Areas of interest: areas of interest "Commercial service"
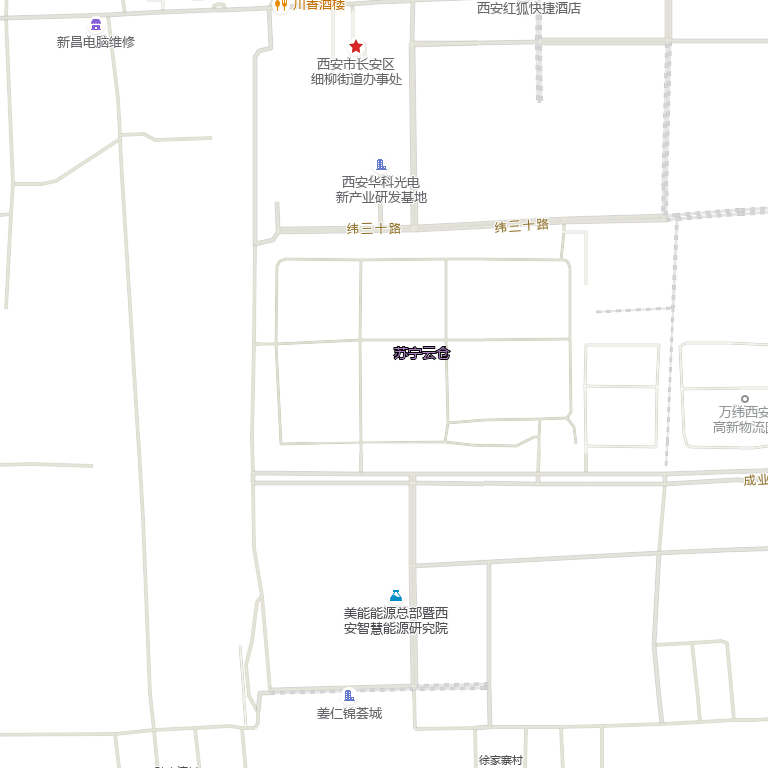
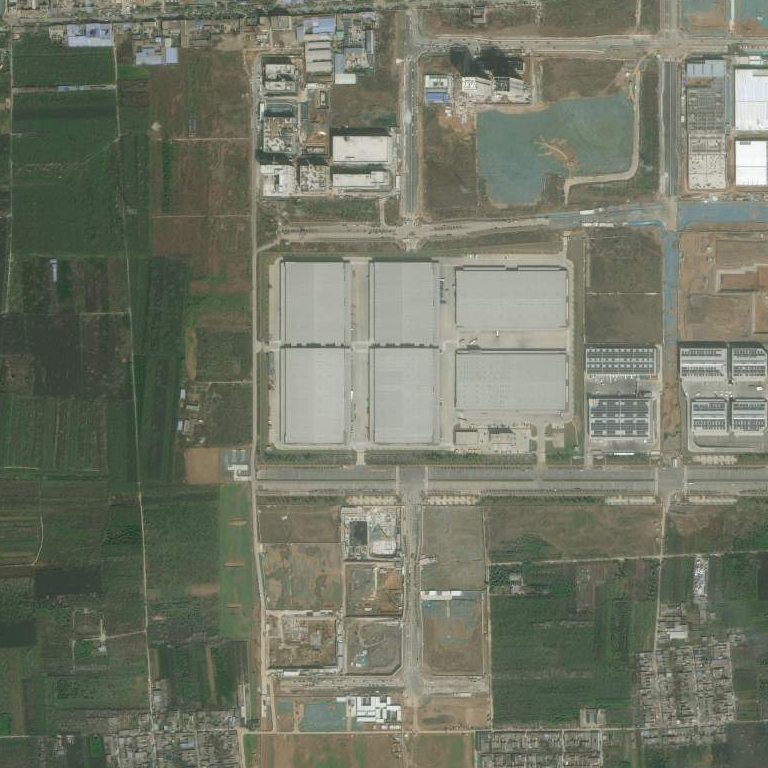